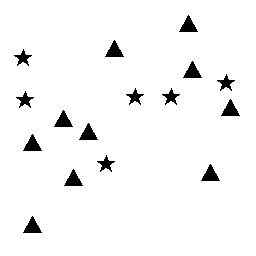
Squares: 0
Triangles: 10
Stars: 6
Total shapes: 16